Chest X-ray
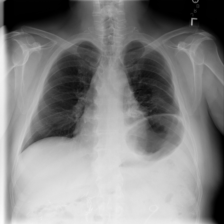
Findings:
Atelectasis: negative
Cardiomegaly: negative
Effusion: negative
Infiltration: negative
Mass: negative
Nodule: negative
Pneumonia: negative
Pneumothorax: negative
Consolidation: negative
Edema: negative
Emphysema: negative
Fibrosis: negative
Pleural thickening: negative
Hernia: negative